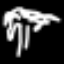
Label: palm tree